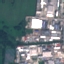
Land use / land cover class: Industrial